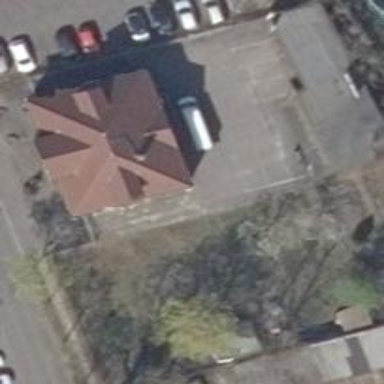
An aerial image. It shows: Building.